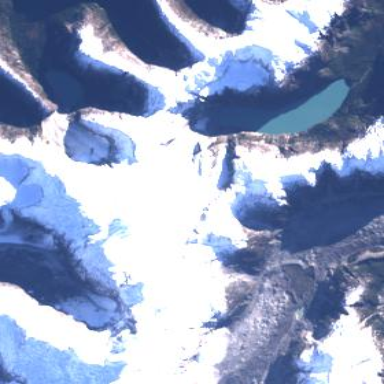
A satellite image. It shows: Majestic glacier in the distance.